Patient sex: F
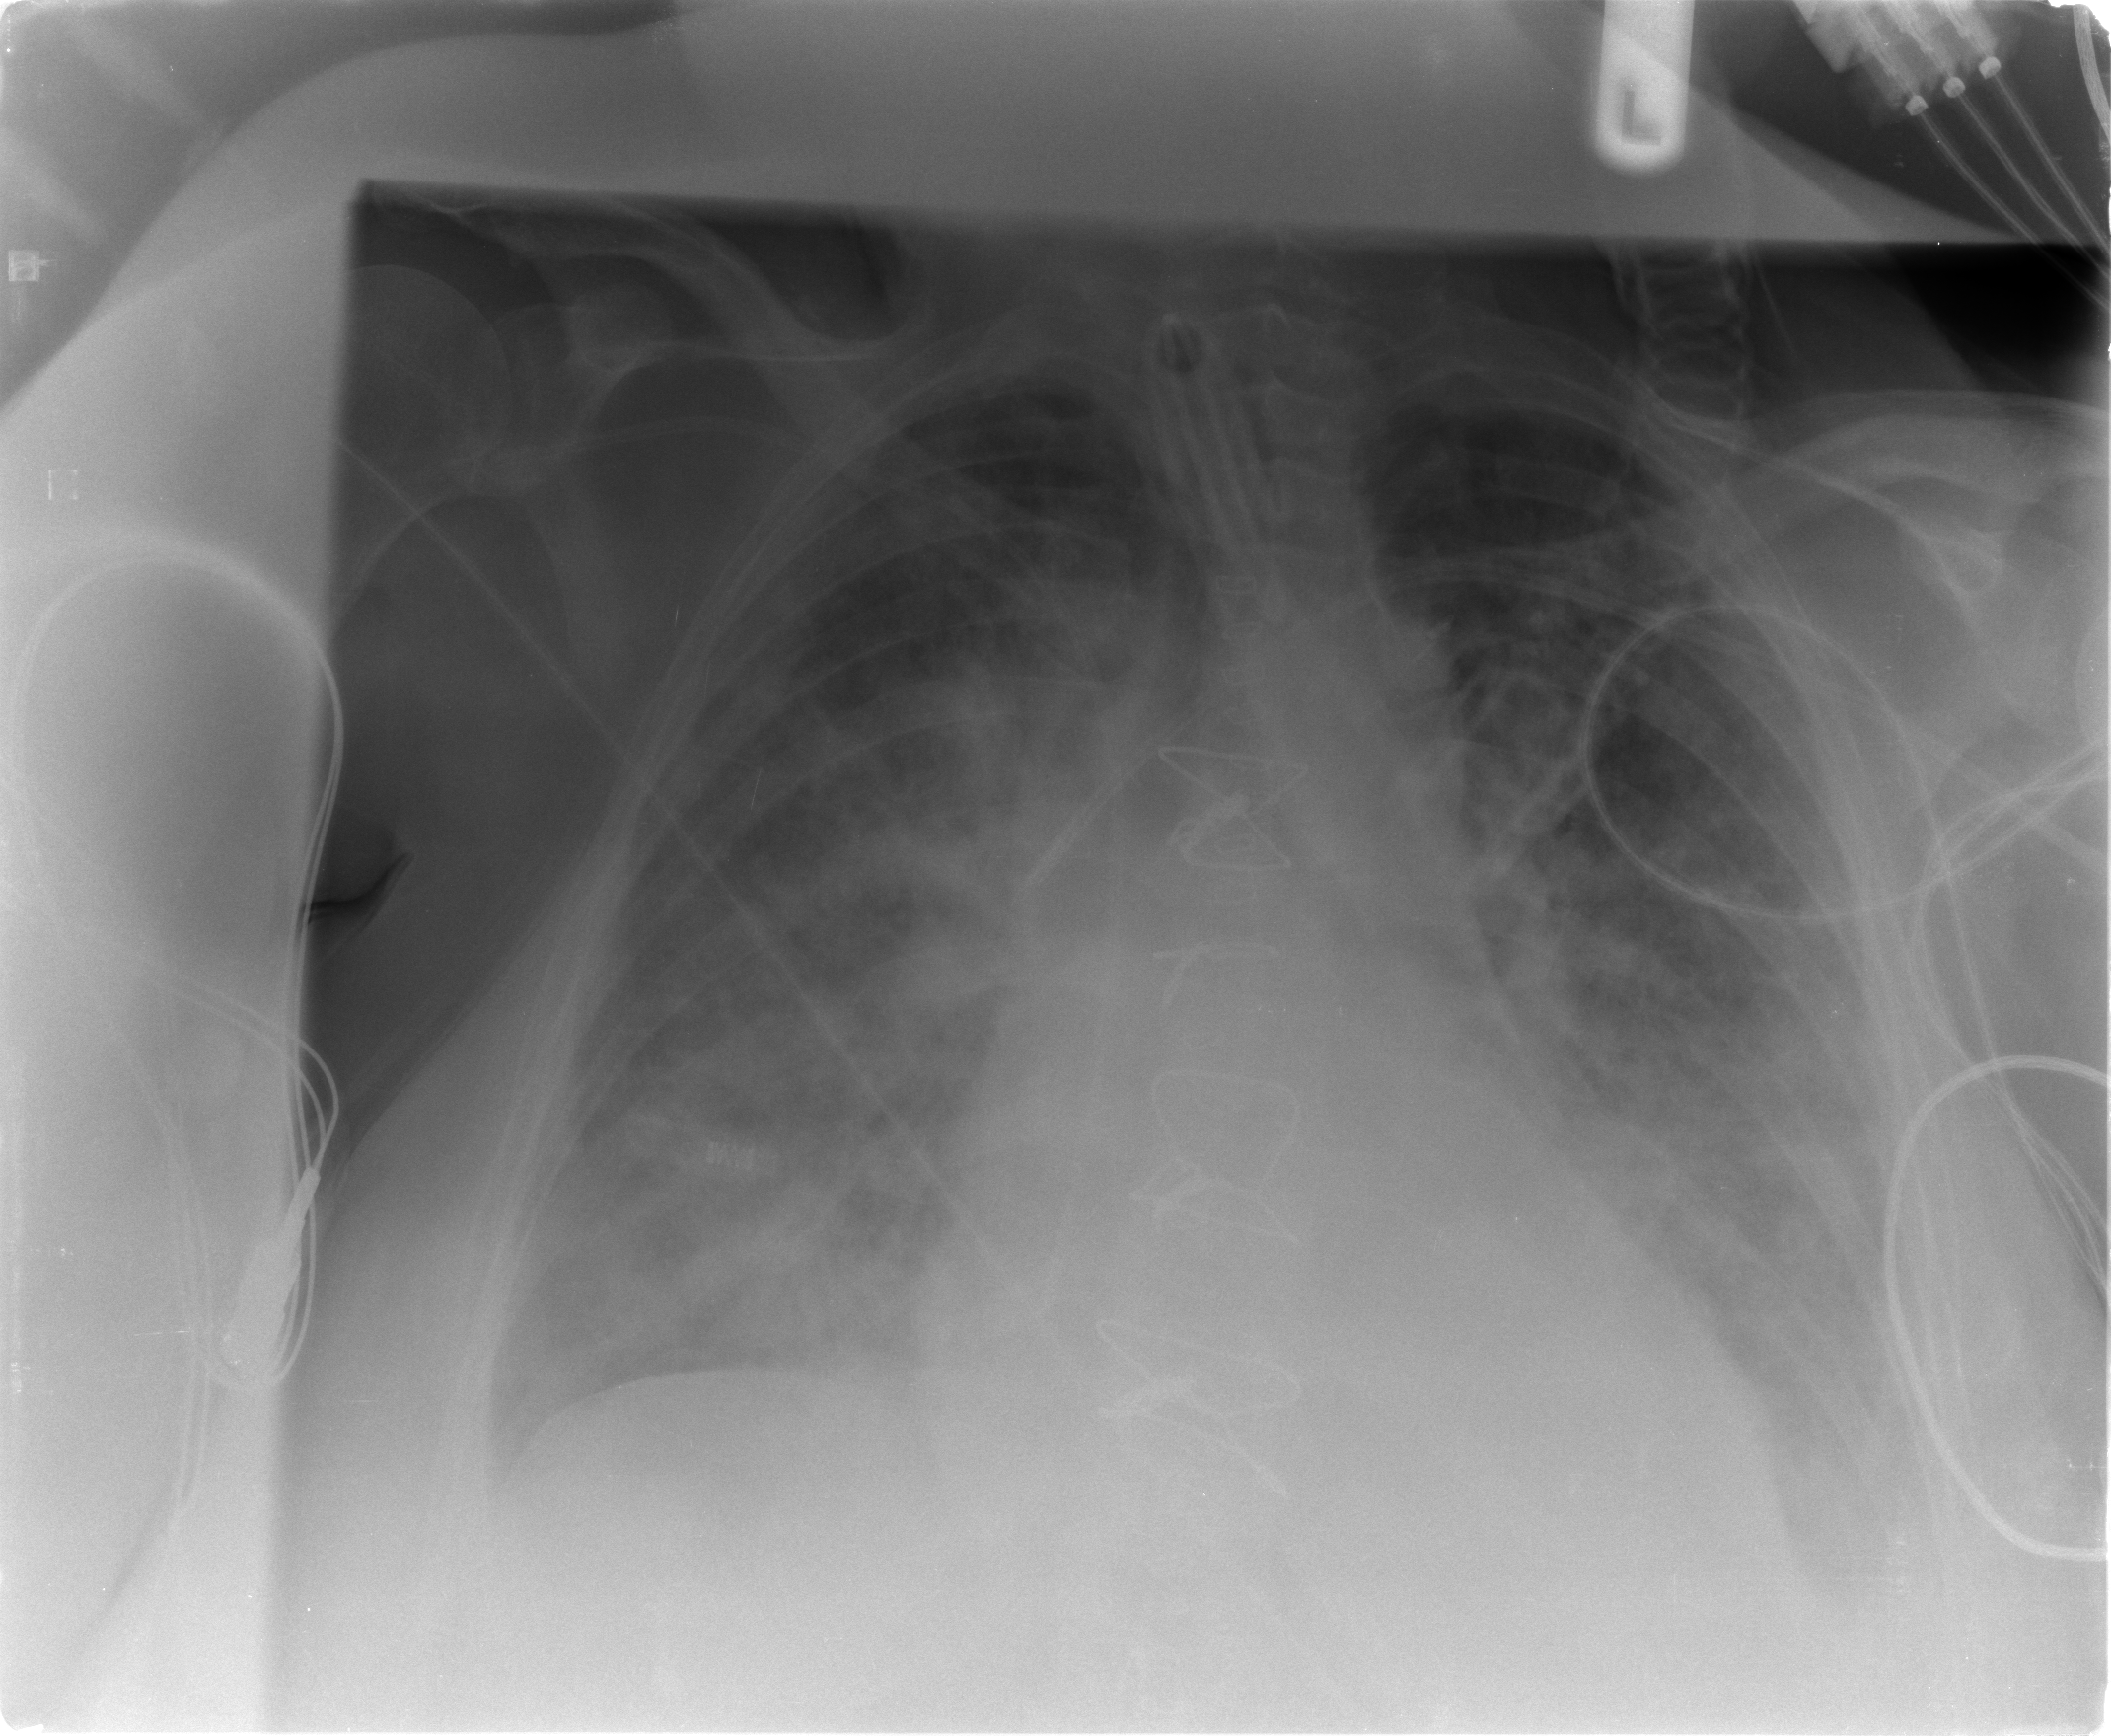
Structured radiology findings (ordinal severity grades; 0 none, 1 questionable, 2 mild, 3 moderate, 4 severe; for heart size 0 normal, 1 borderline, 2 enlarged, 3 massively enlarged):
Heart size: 2
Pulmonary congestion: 3
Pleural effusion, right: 2
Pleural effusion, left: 2
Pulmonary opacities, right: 2
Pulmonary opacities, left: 2
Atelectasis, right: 2
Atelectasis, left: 2